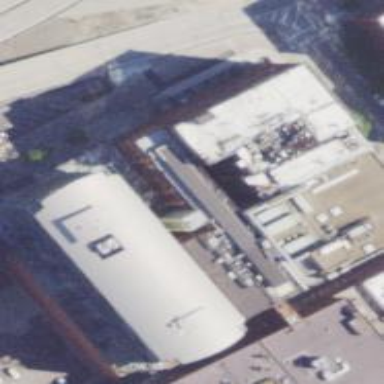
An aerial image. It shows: Commercial building.